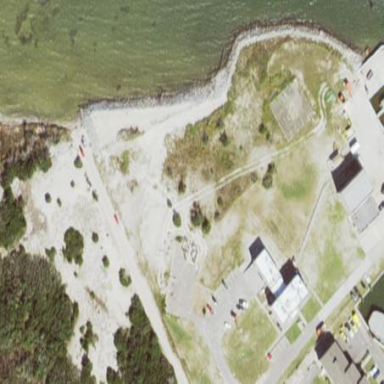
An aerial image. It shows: Military site belonging to the coast guard. It serves as emergency response center.